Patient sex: M
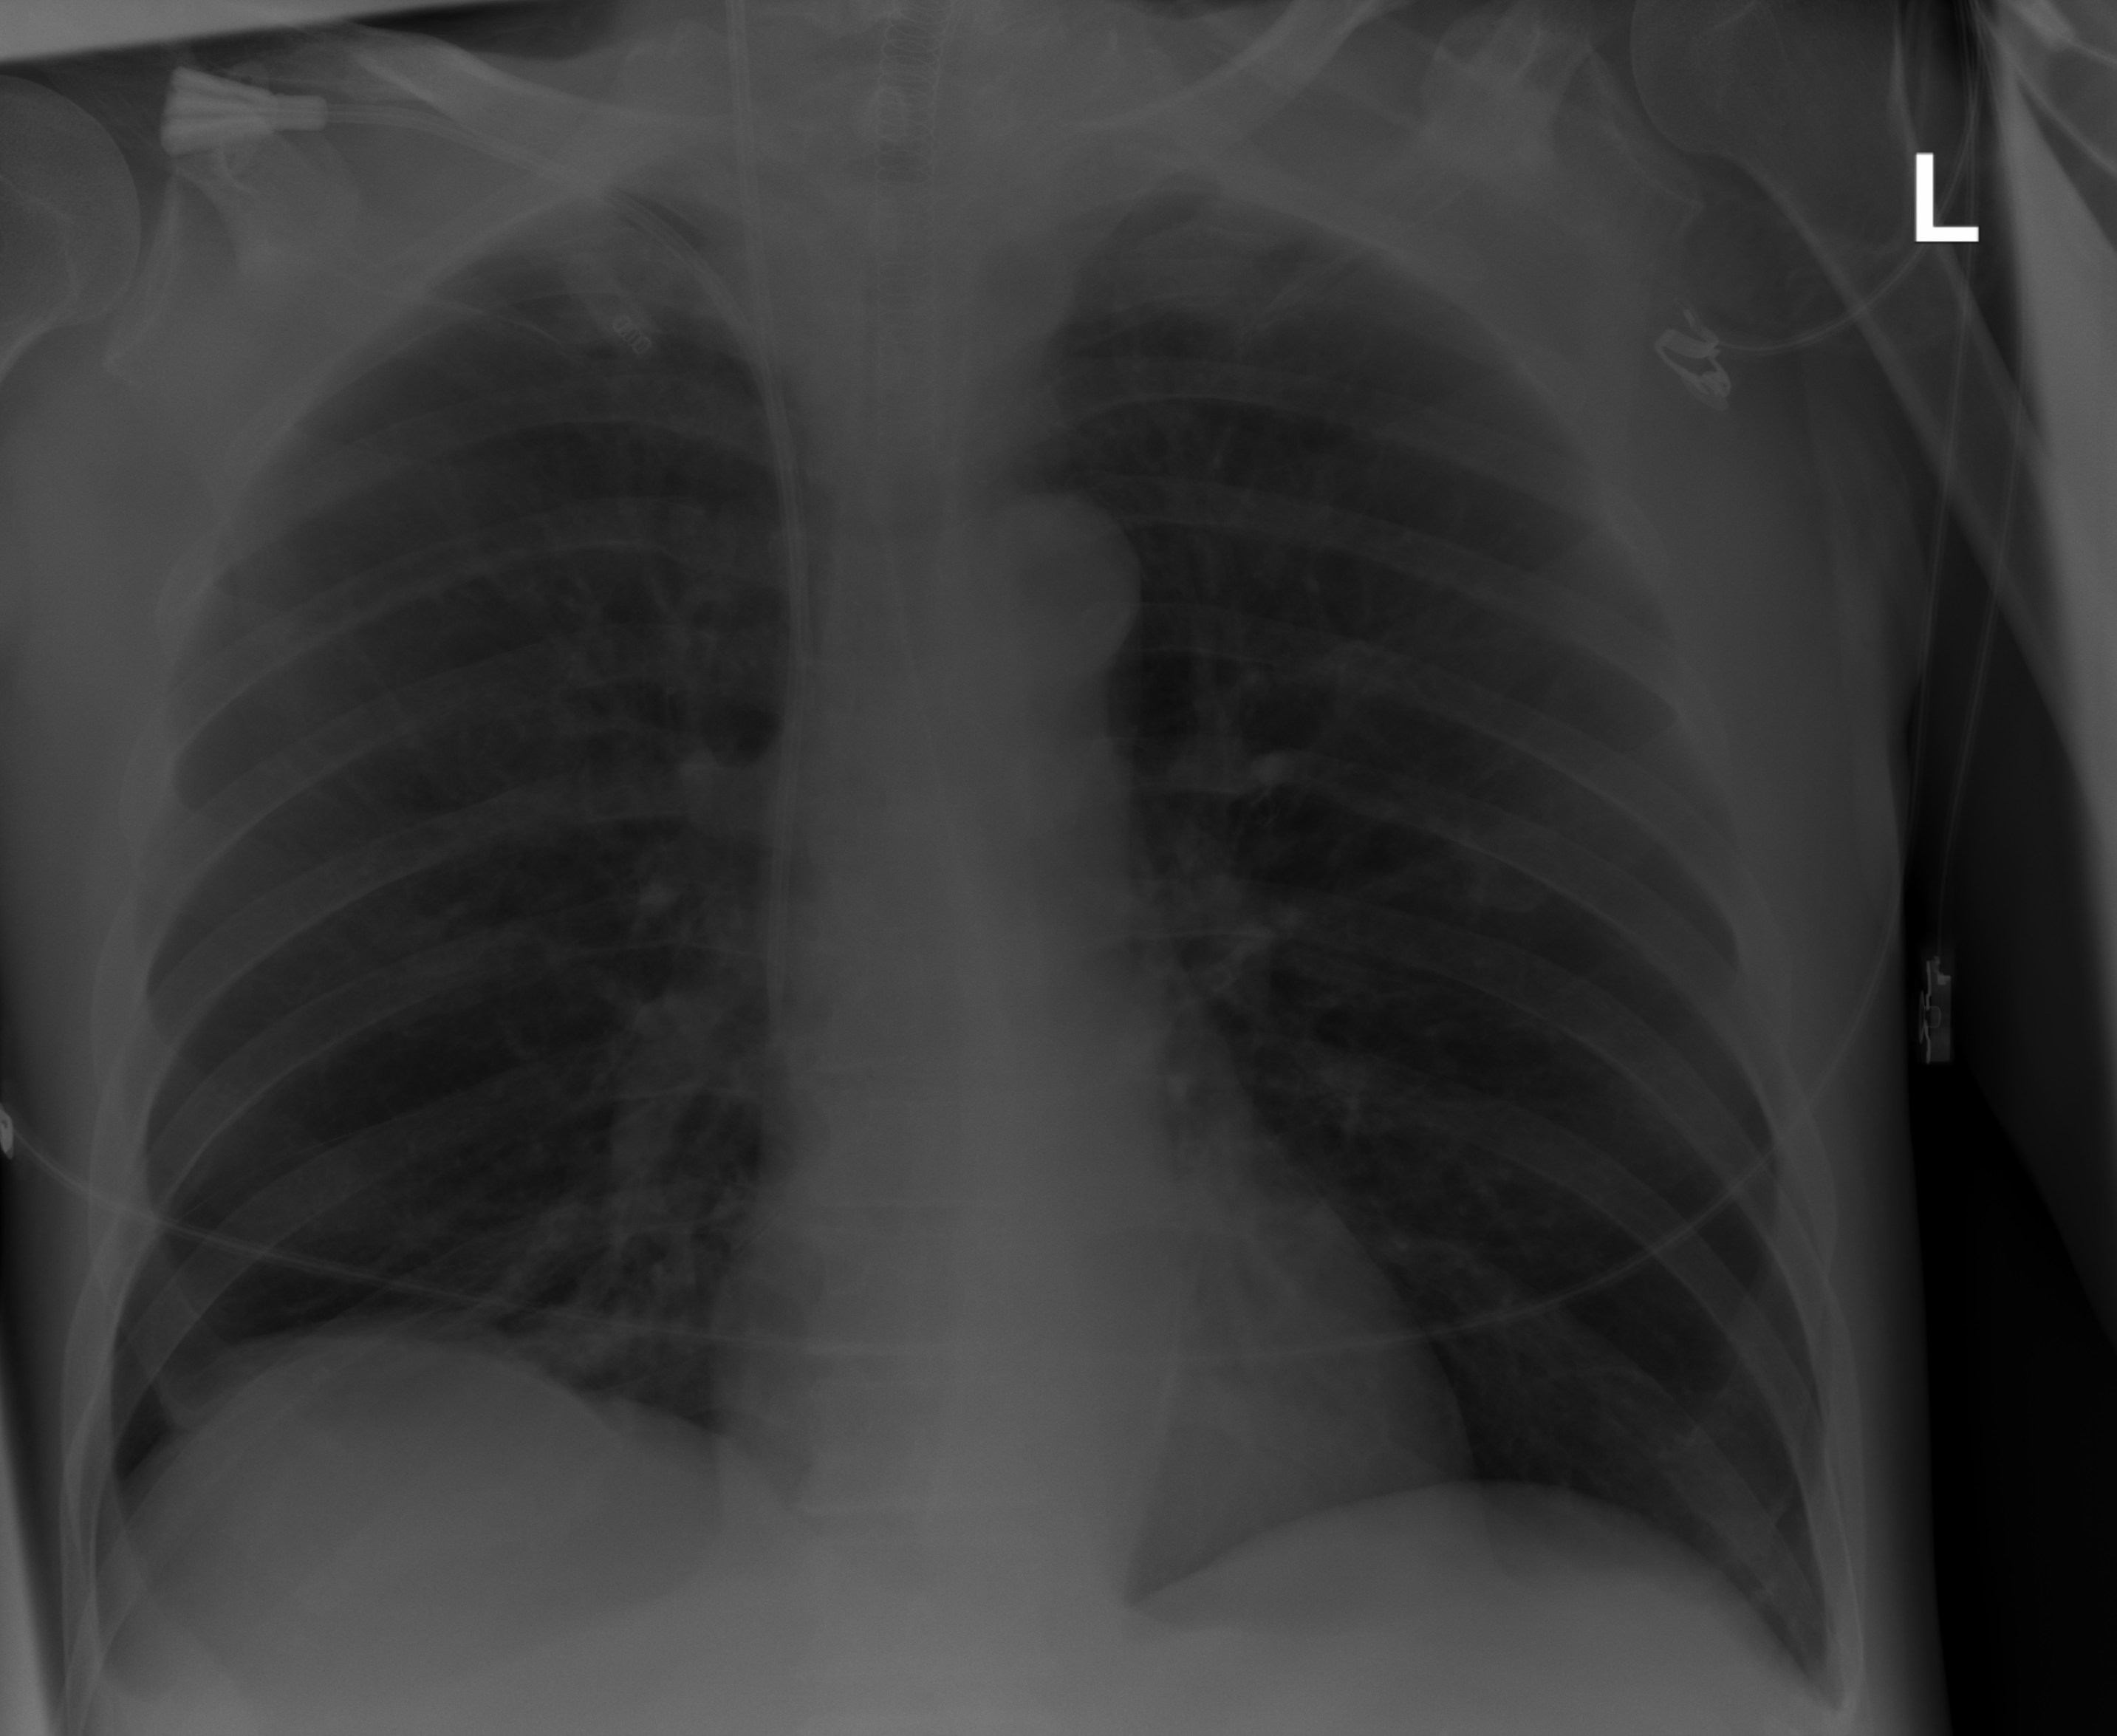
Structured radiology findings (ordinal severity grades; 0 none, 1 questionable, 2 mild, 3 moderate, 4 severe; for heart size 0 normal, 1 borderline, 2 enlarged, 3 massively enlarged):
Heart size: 0
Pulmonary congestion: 0
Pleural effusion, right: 2
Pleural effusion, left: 0
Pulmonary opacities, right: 0
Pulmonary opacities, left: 0
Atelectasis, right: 3
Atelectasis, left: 0